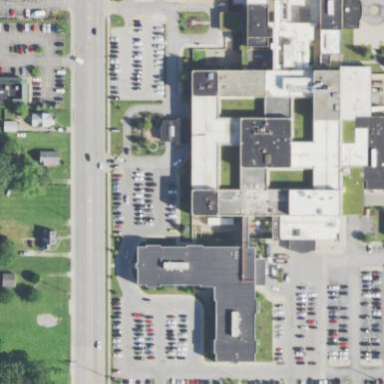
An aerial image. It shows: Hospital building.